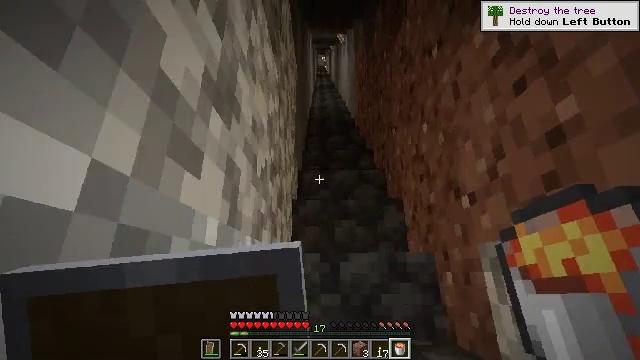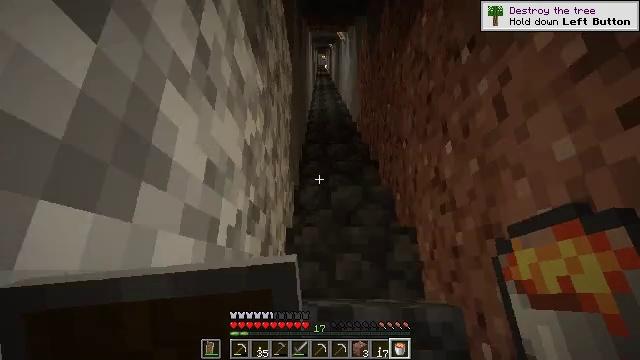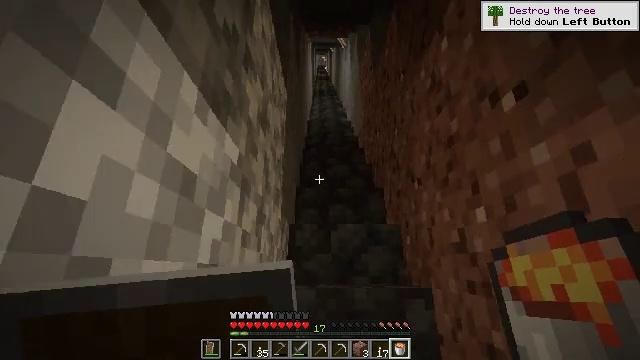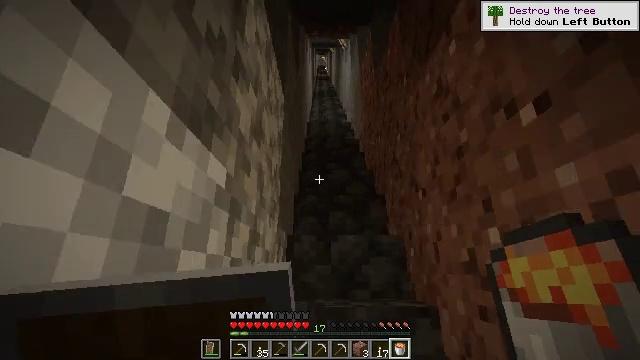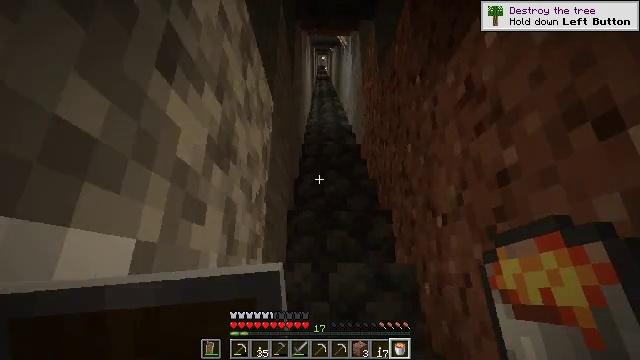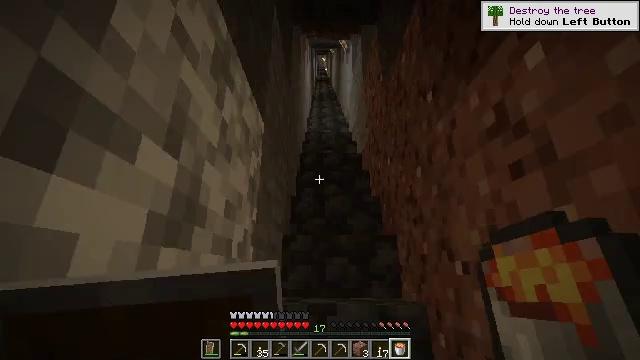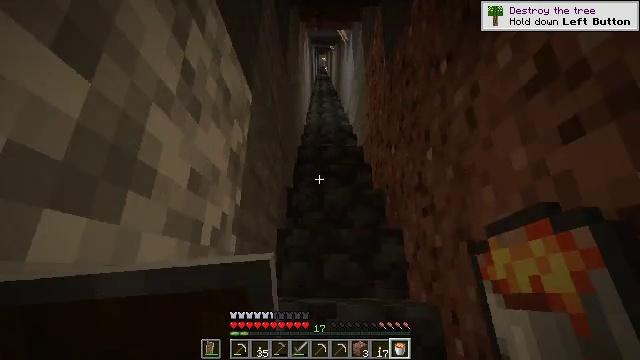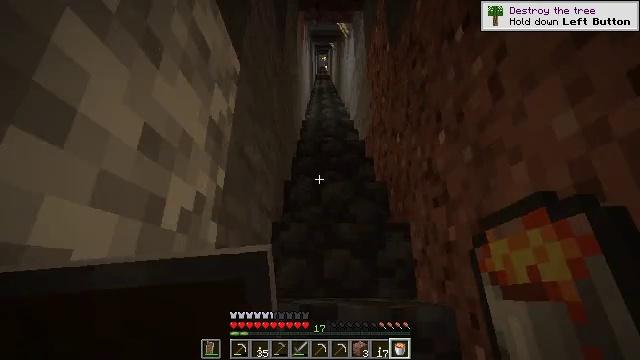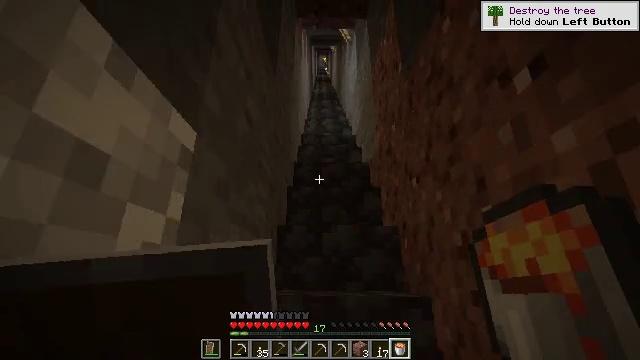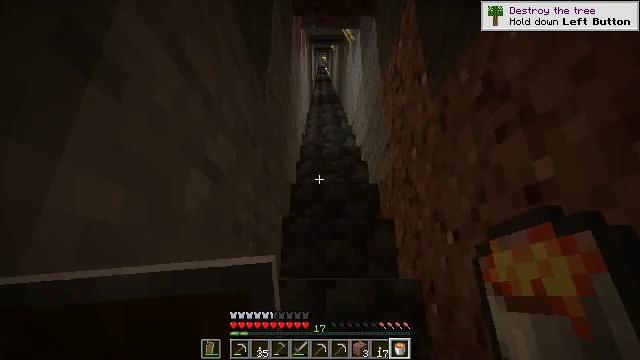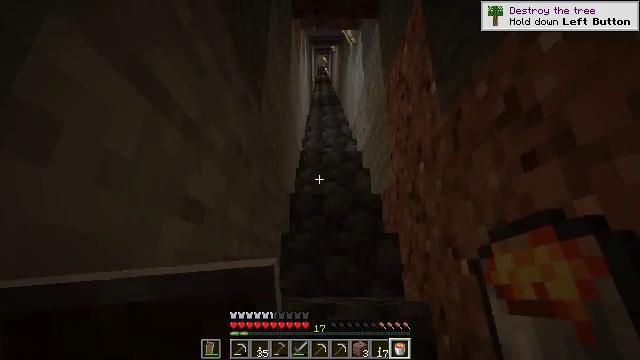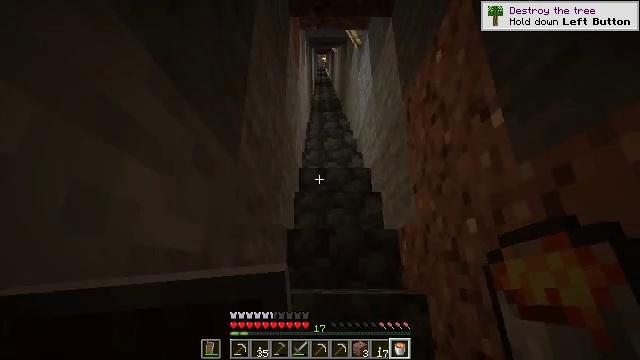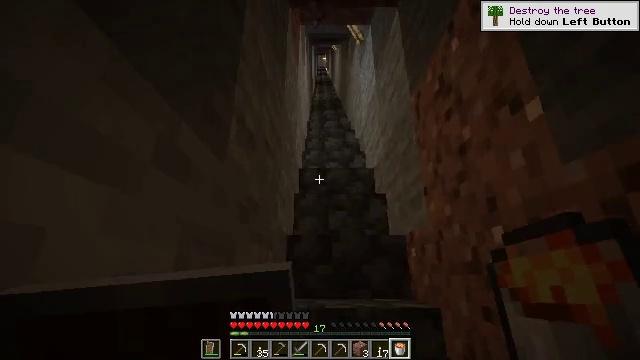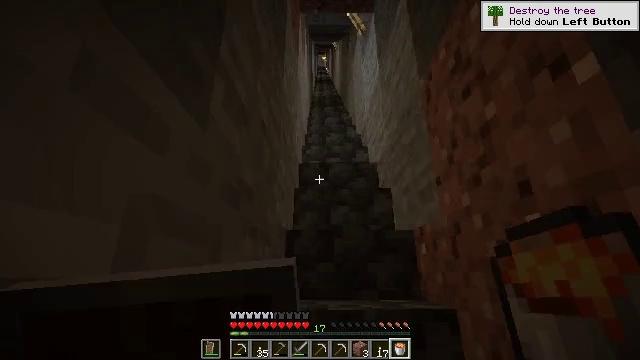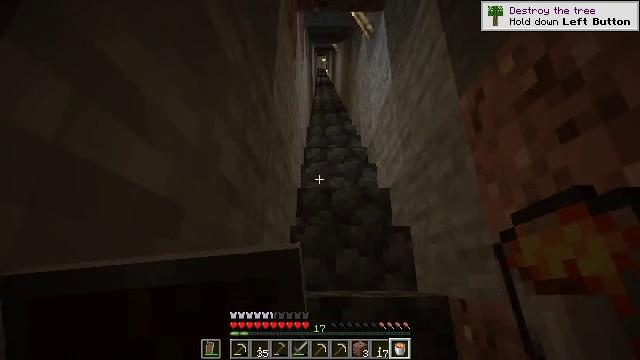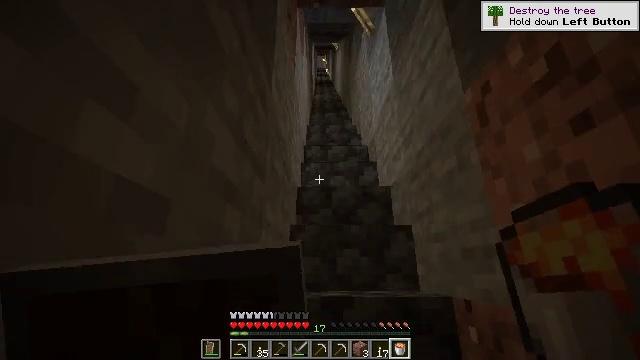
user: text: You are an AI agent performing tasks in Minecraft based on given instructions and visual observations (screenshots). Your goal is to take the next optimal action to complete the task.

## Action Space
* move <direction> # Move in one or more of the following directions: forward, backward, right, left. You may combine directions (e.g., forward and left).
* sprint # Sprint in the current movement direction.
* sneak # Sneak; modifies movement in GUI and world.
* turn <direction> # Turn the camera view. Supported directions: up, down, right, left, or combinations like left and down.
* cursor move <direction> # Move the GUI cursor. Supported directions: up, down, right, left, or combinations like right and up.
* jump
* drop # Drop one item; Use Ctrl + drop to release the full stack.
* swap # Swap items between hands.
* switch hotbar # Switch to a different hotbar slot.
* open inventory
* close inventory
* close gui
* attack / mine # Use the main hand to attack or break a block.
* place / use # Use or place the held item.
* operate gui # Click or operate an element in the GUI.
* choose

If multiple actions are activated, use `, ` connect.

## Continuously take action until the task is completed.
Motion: motion action
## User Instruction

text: craft item air
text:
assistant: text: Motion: move forward
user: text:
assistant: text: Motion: move forward
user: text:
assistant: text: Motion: move forward
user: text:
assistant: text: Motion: move forward
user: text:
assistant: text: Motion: move forward
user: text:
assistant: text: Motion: move forward
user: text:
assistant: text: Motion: move forward
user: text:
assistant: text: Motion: move forward
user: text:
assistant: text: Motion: move forward
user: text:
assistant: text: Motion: move forward
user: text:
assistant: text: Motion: move forward
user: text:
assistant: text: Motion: move forward
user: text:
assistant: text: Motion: move forward
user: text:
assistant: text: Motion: move forward
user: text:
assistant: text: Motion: move forward
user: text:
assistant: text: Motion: move forward
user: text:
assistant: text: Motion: move forward
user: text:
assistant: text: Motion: move forward
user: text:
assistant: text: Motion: move forward
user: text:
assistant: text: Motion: move forward
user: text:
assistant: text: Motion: move forward
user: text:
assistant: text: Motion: move forward
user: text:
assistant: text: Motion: move forward
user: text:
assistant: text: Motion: move forward
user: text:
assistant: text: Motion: move forward
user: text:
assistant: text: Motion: move forward
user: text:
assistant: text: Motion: move forward
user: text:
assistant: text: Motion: move forward
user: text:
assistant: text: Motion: move forward
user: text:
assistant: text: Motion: move forward